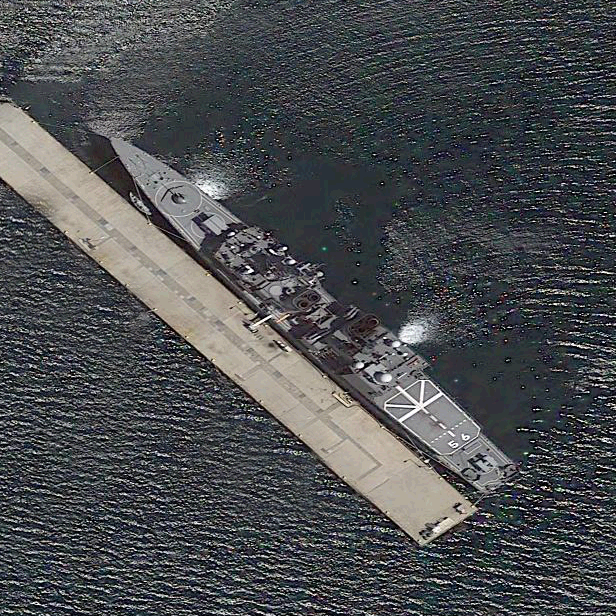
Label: Asagiri-class_destroyer